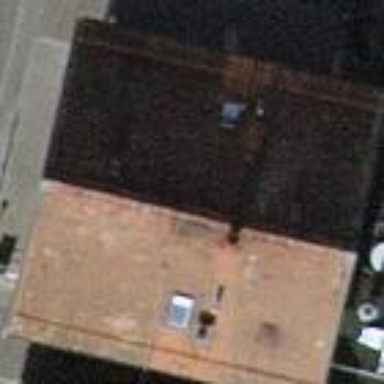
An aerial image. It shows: Building that houses bar.